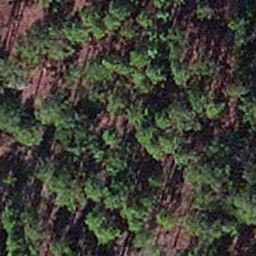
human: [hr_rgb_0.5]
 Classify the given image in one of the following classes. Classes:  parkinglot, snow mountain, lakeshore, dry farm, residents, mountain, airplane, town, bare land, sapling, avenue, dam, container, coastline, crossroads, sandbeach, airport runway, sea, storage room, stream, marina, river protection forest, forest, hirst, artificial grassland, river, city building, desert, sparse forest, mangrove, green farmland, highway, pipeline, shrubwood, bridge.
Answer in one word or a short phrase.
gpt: sapling